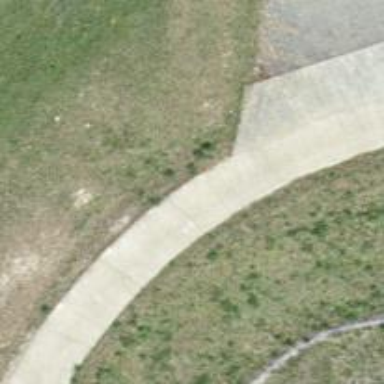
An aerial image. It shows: Well-maintained track road with grade 1 tracktype.